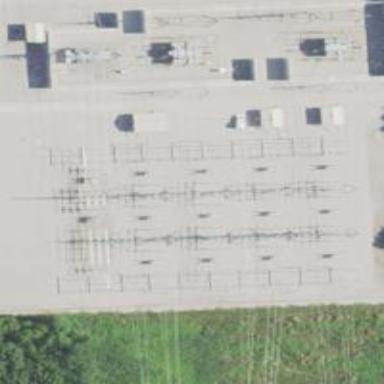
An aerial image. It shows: Switch used for power control.